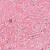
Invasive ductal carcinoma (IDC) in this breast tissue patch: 1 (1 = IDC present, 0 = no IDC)